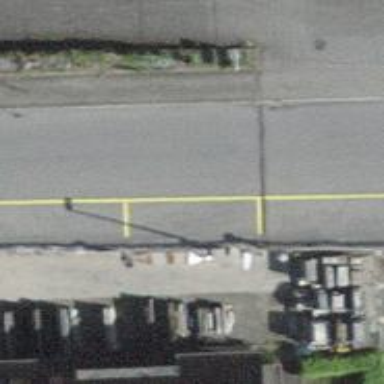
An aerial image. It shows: Car repair shop.